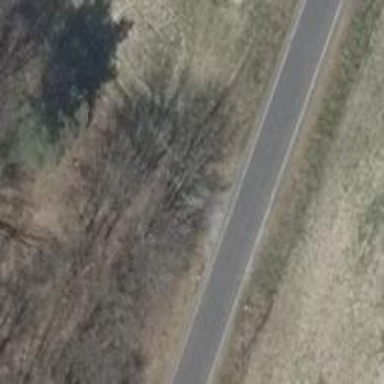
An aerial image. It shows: Tertiary road with asphalt surface.